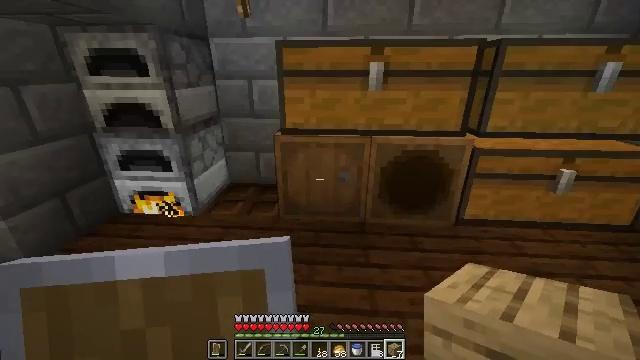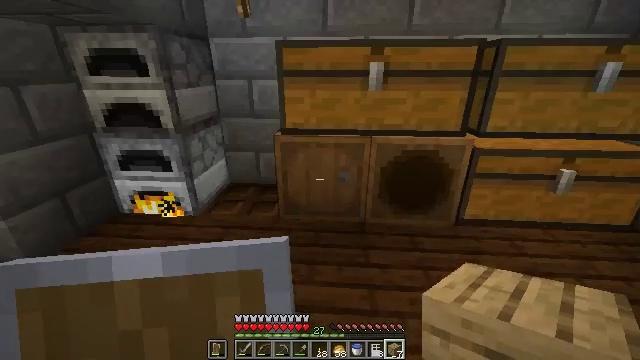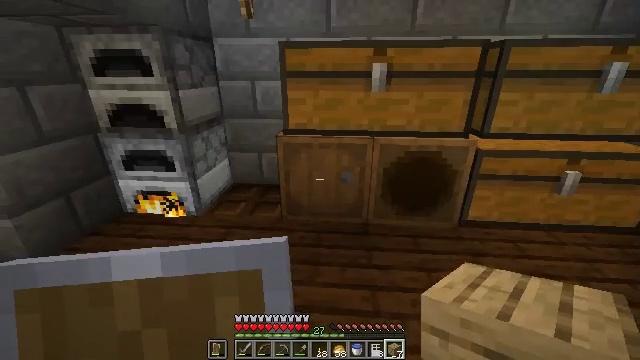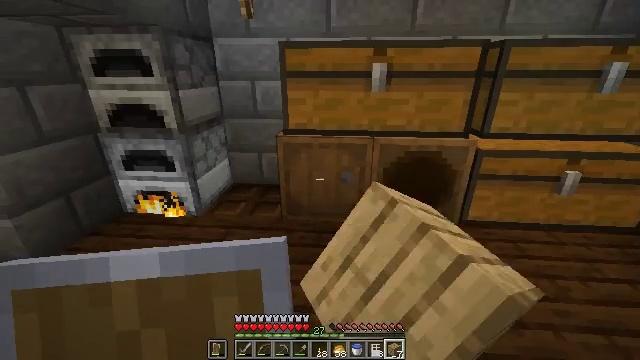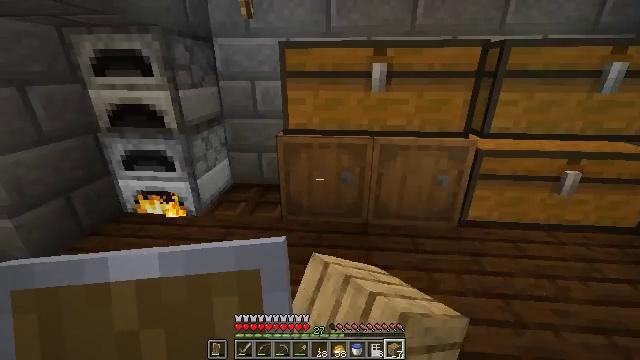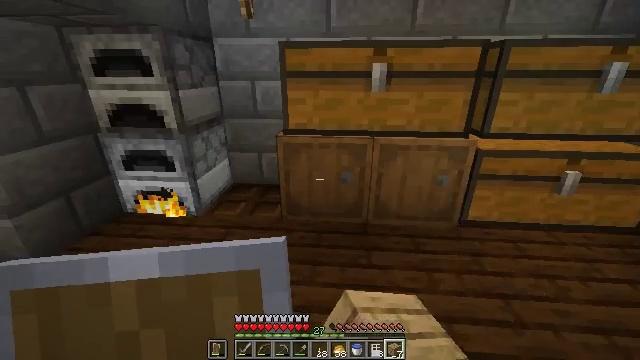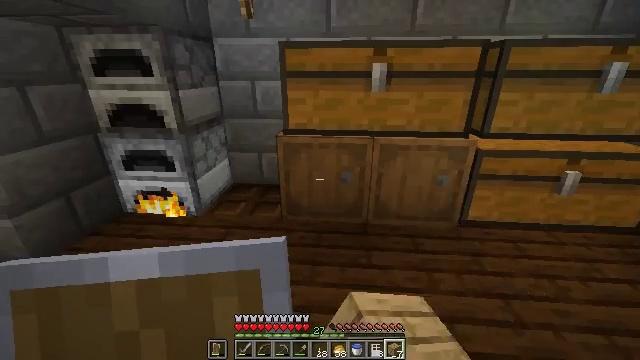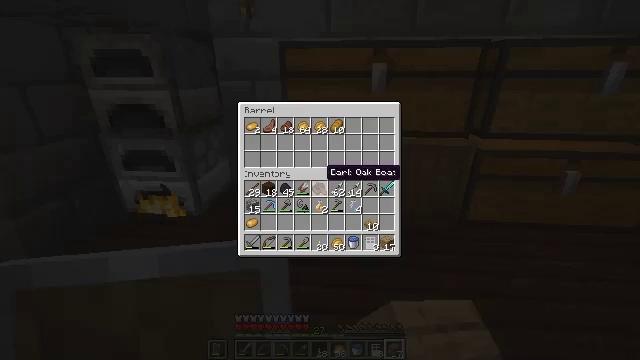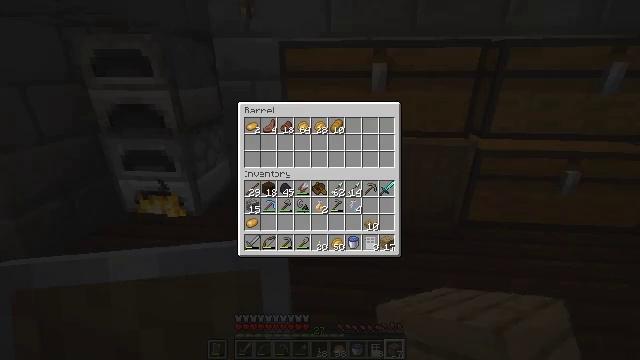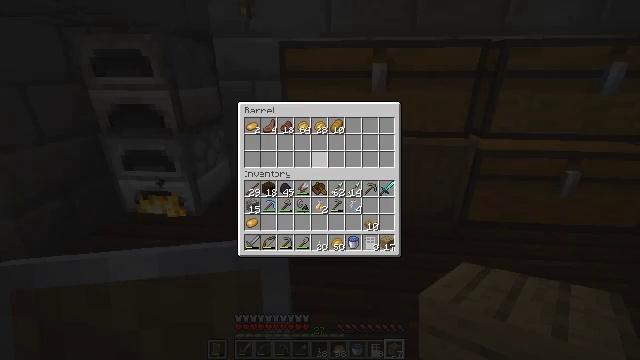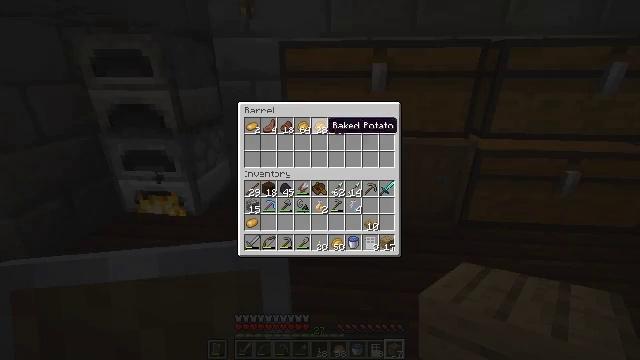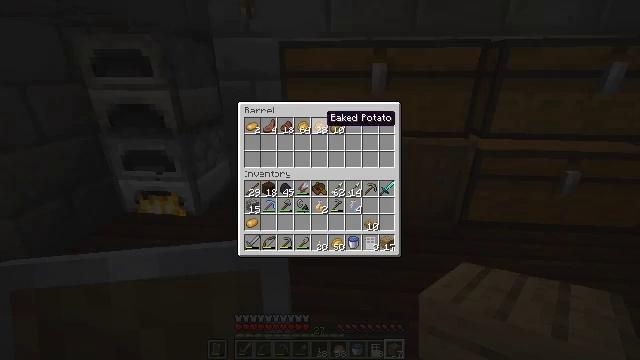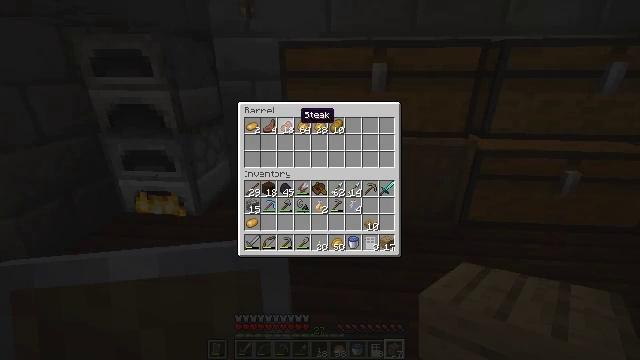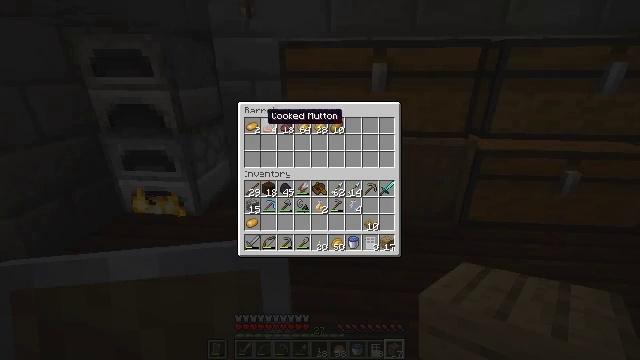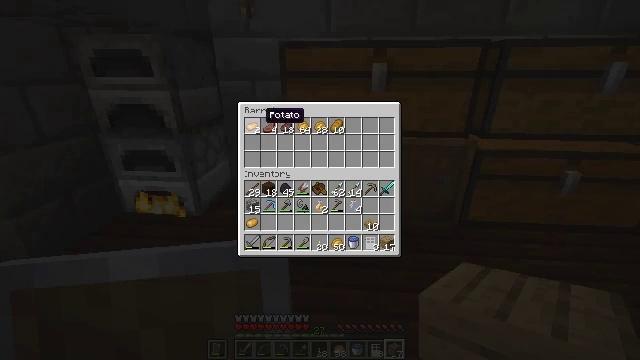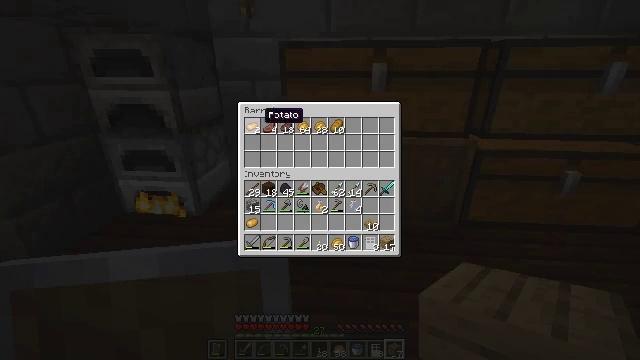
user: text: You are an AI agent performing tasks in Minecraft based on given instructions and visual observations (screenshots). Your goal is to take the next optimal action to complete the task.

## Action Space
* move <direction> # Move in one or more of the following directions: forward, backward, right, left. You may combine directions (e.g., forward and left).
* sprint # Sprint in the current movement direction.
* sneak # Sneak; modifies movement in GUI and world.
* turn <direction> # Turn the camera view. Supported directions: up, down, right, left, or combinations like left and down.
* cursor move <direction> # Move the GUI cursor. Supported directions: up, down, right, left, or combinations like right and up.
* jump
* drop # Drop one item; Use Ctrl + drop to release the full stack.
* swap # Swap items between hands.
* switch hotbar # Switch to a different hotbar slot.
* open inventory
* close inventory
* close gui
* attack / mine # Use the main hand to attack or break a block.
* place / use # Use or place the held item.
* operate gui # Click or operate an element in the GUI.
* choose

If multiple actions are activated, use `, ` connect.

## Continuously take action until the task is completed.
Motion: motion action
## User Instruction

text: Take wooden planks and slabs to craft a barrel.
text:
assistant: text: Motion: no_op
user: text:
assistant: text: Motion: use / place
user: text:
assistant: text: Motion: use / place
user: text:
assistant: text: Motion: no_op
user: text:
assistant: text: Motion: no_op
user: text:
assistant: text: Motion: no_op
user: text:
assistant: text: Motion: no_op
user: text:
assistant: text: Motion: no_op
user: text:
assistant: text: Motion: turn up
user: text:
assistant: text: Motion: turn up
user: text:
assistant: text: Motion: sneak, turn up
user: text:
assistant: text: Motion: sneak, turn left
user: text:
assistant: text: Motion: sneak, turn left
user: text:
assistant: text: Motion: sneak
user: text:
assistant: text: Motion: sneak
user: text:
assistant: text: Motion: sneak, attack / mine
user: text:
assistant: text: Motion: sneak, attack / mine
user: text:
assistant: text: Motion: sneak
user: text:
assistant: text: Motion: no_op
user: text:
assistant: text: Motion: no_op
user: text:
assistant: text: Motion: no_op
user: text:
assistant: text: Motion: no_op
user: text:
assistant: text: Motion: no_op
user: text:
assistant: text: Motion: no_op
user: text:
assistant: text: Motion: no_op
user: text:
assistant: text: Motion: no_op
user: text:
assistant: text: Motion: no_op
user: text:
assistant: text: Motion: no_op
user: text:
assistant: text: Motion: no_op
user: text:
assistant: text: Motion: turn down